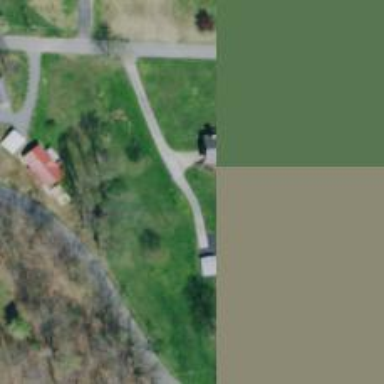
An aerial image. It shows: Driveway.